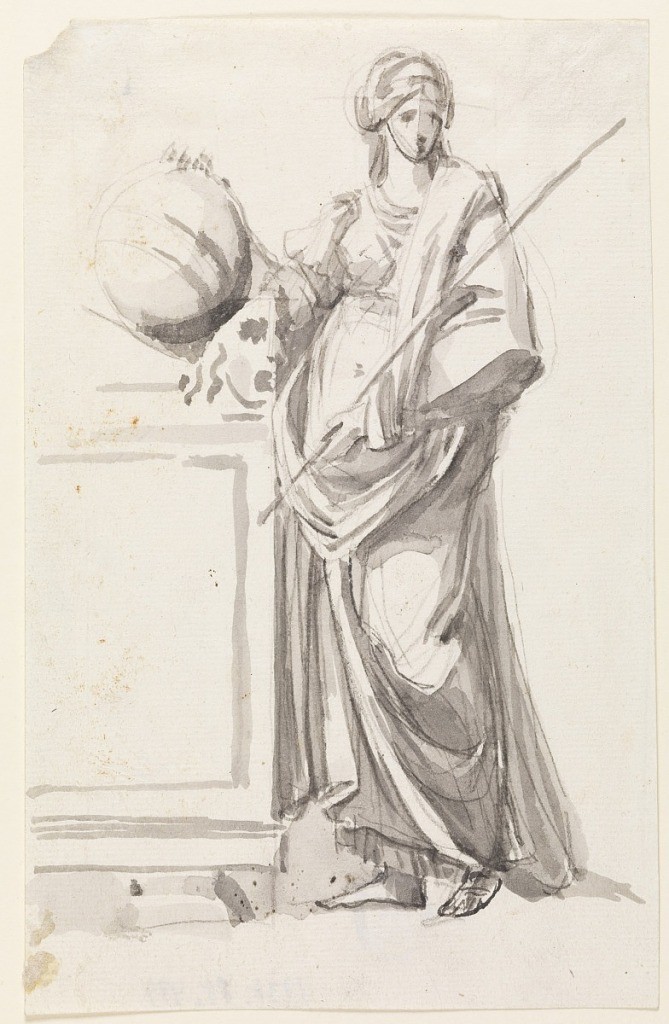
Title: Urania
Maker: Filippo Marchionni, Italian, 1732–1805
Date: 1780–90
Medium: Black crayon, brush and gray watercolor on laid paper
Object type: Drawing
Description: Vertical rectangle. Female figure is standing beside what seems to be a sarcophagus, between the pediment and the mask at the corner of which she supports the globe. She holds a long stick in her left hand.